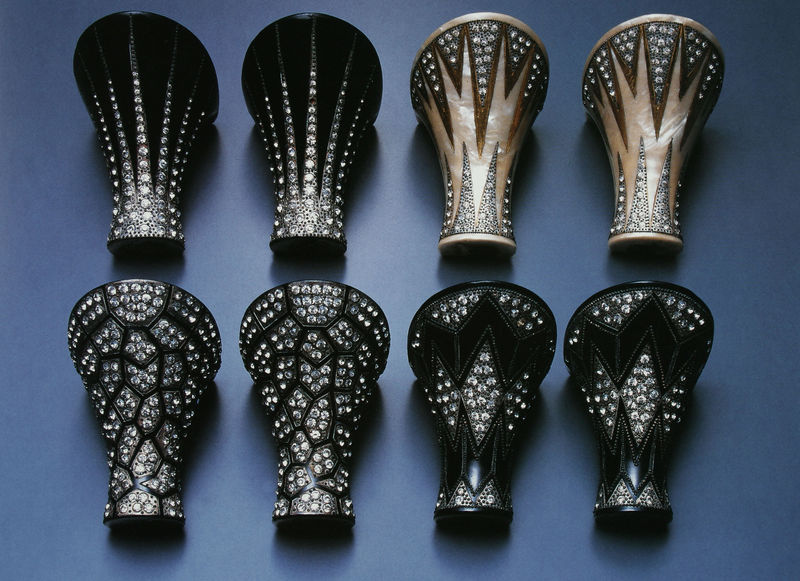
Titel: Absätze
Standort: Kyoto (Japan)
Institution: Kyoto Costume Institute
Schlagwörter: blau, fuß, schatten, weiß, braun, glas, holz, licht, schmuck, schwarz, beige, mode, muster, ornament, gläser, silber, steine, horn, paar, diamanten, edelsteine, kontrast, krone, perlen, stock, keramik, vase, hellblau, sattel, füße, zwei, afrika, formen, jugendstil, glanz, dekor, ornamente, verzierung, glänzend, vasen, foto, fotografie, punkte, strahlen, glitzer, perlmutt, strahl, manschetten, mosaik, gruppenbild, trommel, einlegearbeit, intarsie, intarsien, verziert, ornamental, raute, rauten, zacken, griffe, knauf, serie, handwerk, kristall, antik, steinchen, edelstein, absätze, halter, balu, konsolen, königin, trichter, absatz, muscheln, teuer, kunsthandwerk, kelche, schimmern, perlmut, waben, art deco, deco, verzierungen, ebenholz, geschnitzt, schnitzen, schnitzwerk, acht, elfenbein, strass, knäufe, russisch, gegenstände, kronen, paare, geometrische formen, elemente, pokale, einlagen, trommeln, rassel, exotismus, brillanten, emaille, diamant, strahlenförmig, schischa, einlage, palietten, brillant, doppellt, holzelemente, inkrustinationen, juwel, kunstkandwerk, naturnachahmung, pallietten, peerlen, perlmutz, schuhabsatz, schuhabsätze, srass, strass stein, strasssteine, trphäe